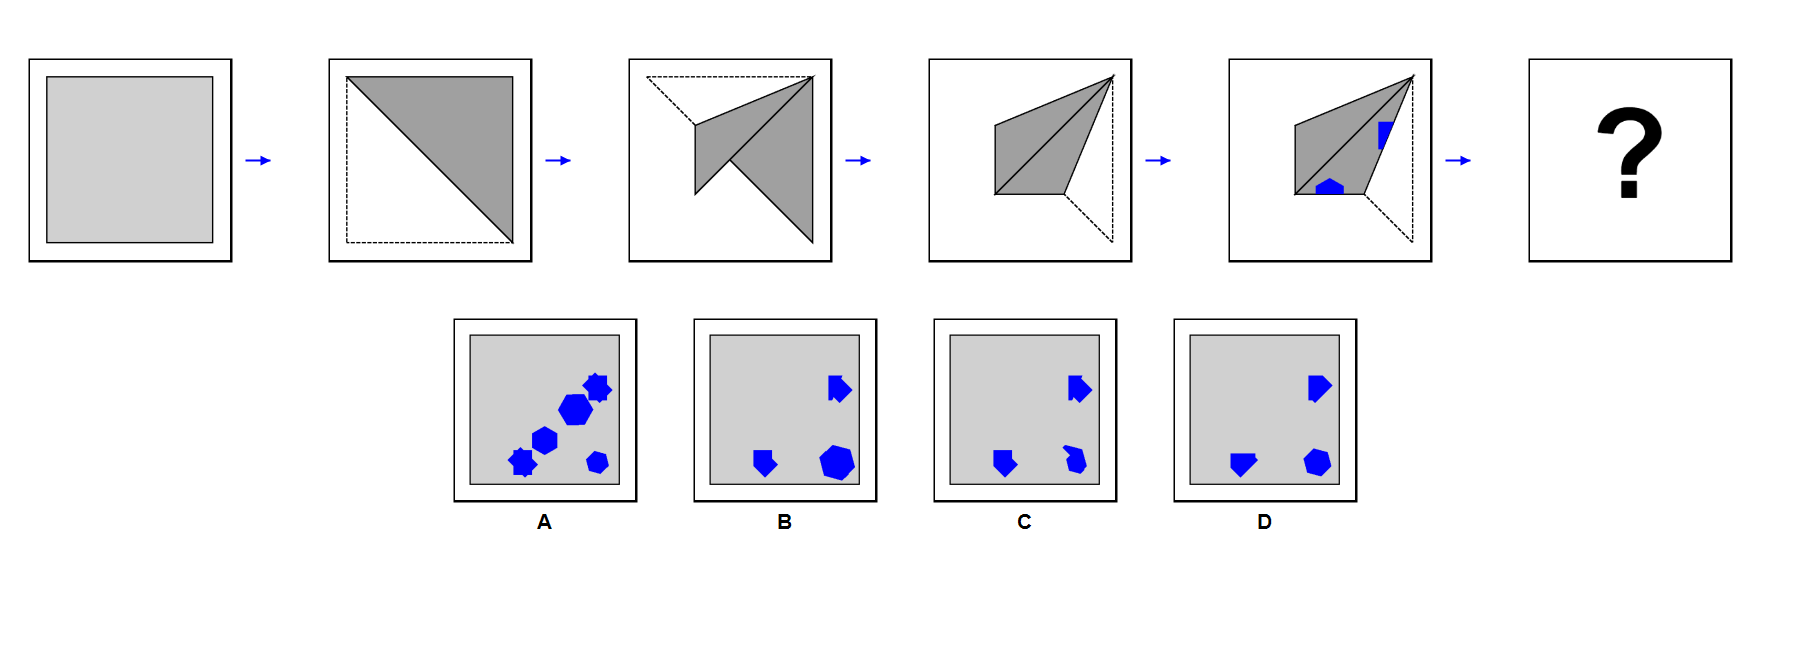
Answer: D